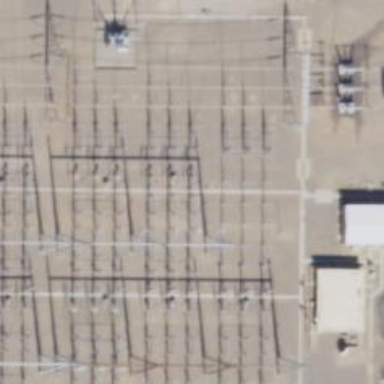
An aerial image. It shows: Switch used for power control.